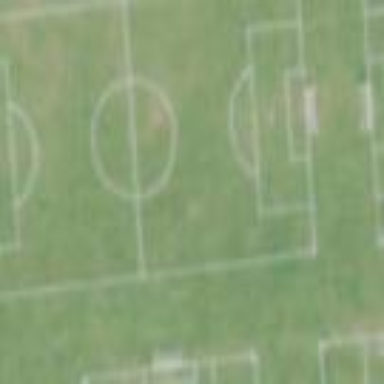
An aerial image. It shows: Soccer pitch designated for leisure and sports activities.